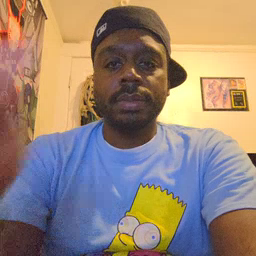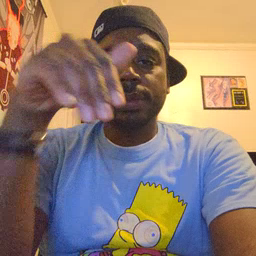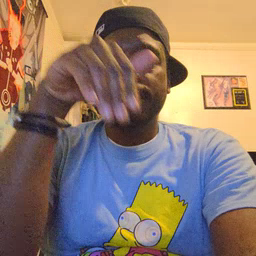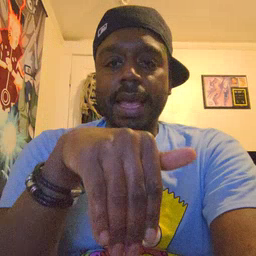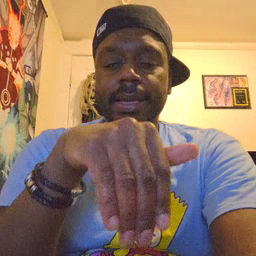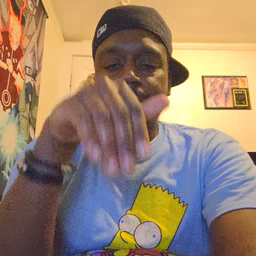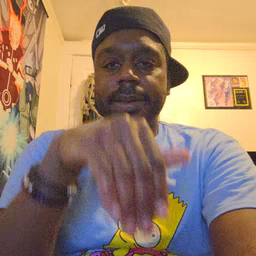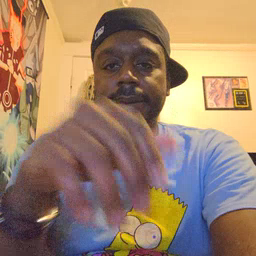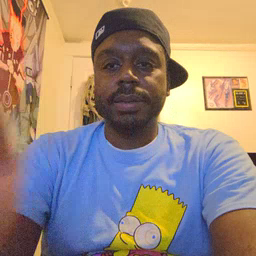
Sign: night